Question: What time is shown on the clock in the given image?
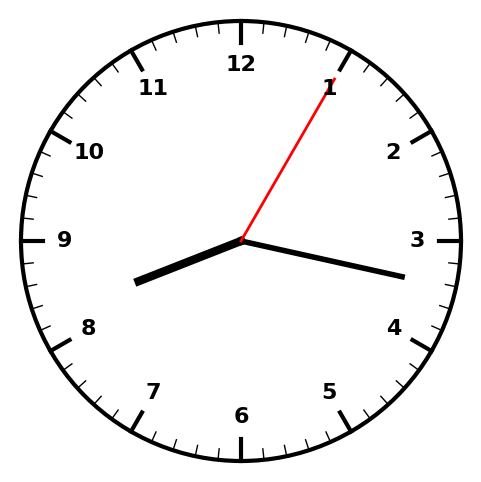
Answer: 08:17:05